高三 · 计数
为检测某药品服用后的多长时间开始有药物反应, 现随机抽取服用了该药品的
1000 人，其服用后开始有药物反应的时间（分钟）与人数的数据绘成的频率分布直方图如图所示. 若将直方图中分组区间的中点值设为解释变量 $x$ (分钟), 这个区间上的人数为 $y$ (人), 易见两变量 $x, y$ 线性相关, 那么一定在其线性回归直线上的点为 ( )

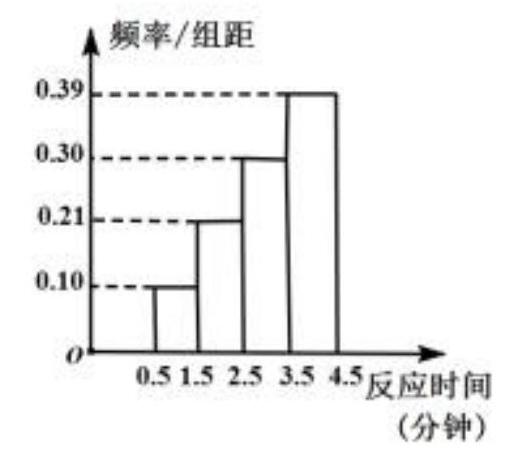
A. $(
答案: C
解析: 由频率分布直方图可知，第一个区间中点坐标， $x_{1}=1.0 ， y_{1}=0.10 	imes 1000=100$;第二个区间中点坐标， $x_{2}=2.0, y_{2}=0.21 	imes 1000=210 ；$第三个区间中点坐标， $x_{3}=3.0, y_{3}=0.30 	imes 1000=300 ；$第四个区间中点坐标， $x_{4}=4.0, y_{4}=0.39 	imes 1000=390 ，$则 $\bar{x}=\frac{1}{4}\left(x_{1}+x_{2}+x_{3}+x_{4}ight)=2.5, \bar{y}=\frac{1}{4}\left(y_{1}+y_{2}+y_{3}+y_{4}ight)=250$,则一定在其线性回归直线上的点为 $(\bar{x}, \bar{y})=(2.5,250)$, 故选 C.